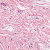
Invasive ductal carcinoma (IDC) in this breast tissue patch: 0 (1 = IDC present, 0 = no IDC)